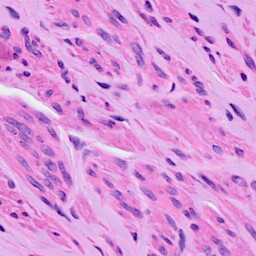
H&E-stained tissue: Ovarian